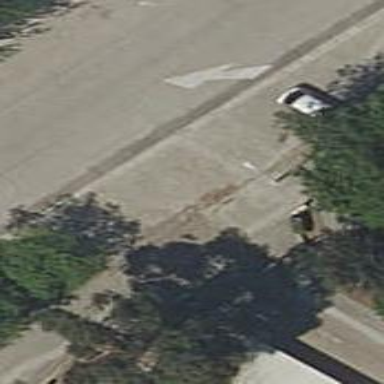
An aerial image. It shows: Parking entrance.